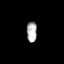
Tissue: prostate
Cell type: T cells
Senescence score: 0.3563
Nuclear area (px): 201
Mean DAPI intensity: 179.343